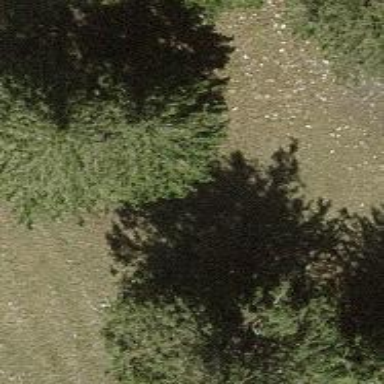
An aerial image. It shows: Single tag "natural: tree."